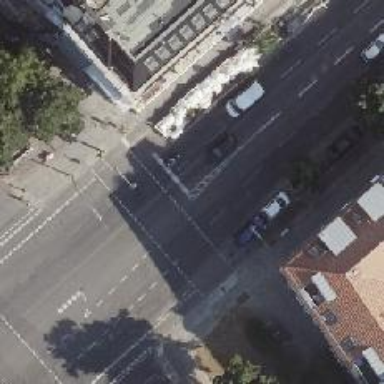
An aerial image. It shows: Road with traffic signals controlling the flow of traffic.